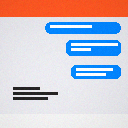
Screen state: on